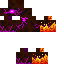
A female skeleton skin with dark skin, wearing brown helmet dressed in a purple armor chest and brown pants, featuring a closed mouth.